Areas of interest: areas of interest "Southern Wheat Trading Market"
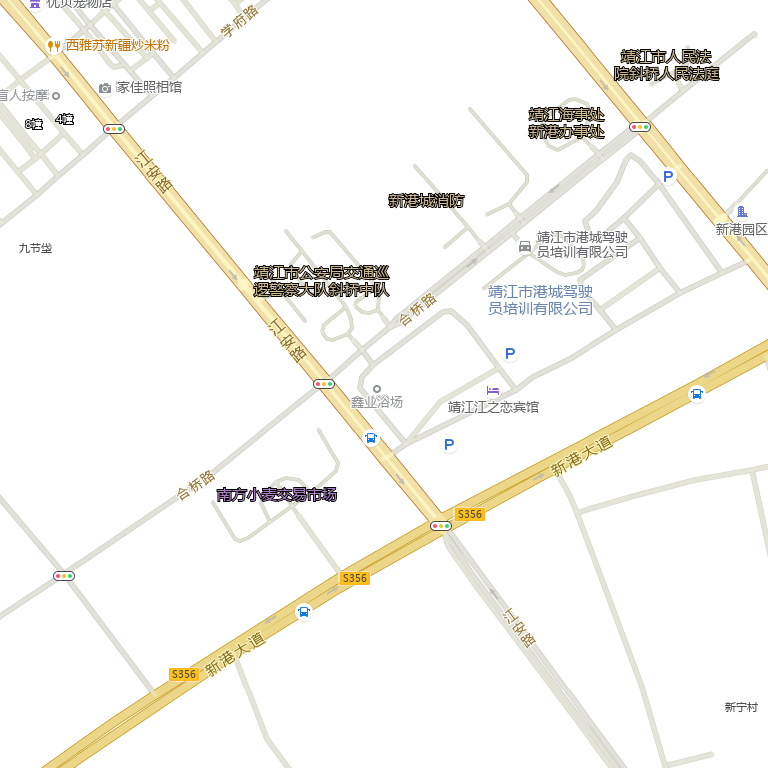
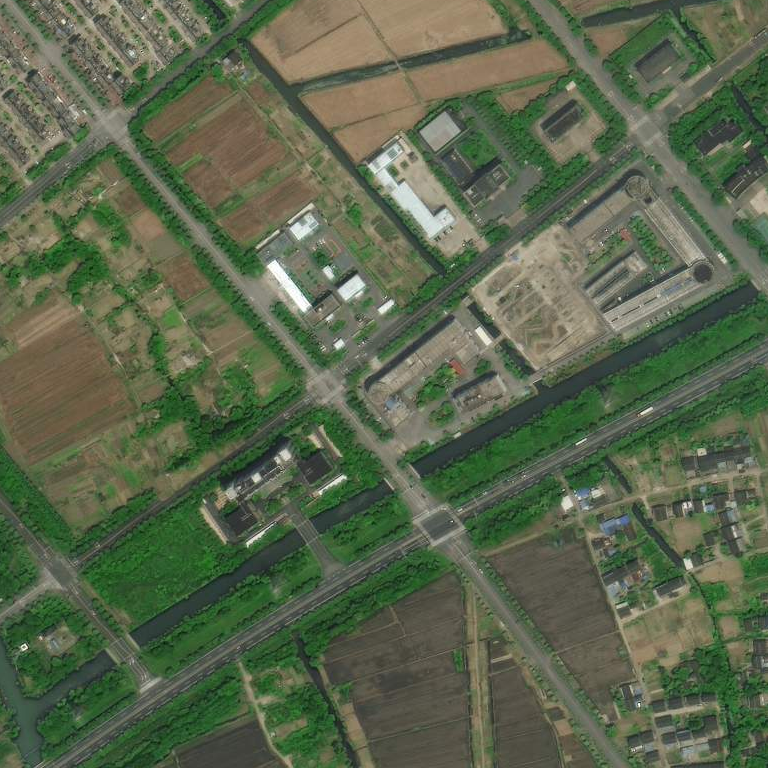